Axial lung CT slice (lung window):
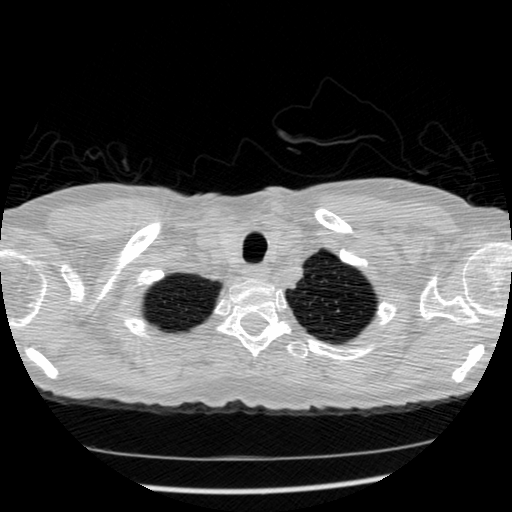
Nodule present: no